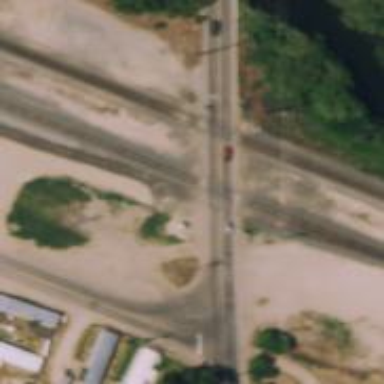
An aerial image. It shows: Railway level crossing.